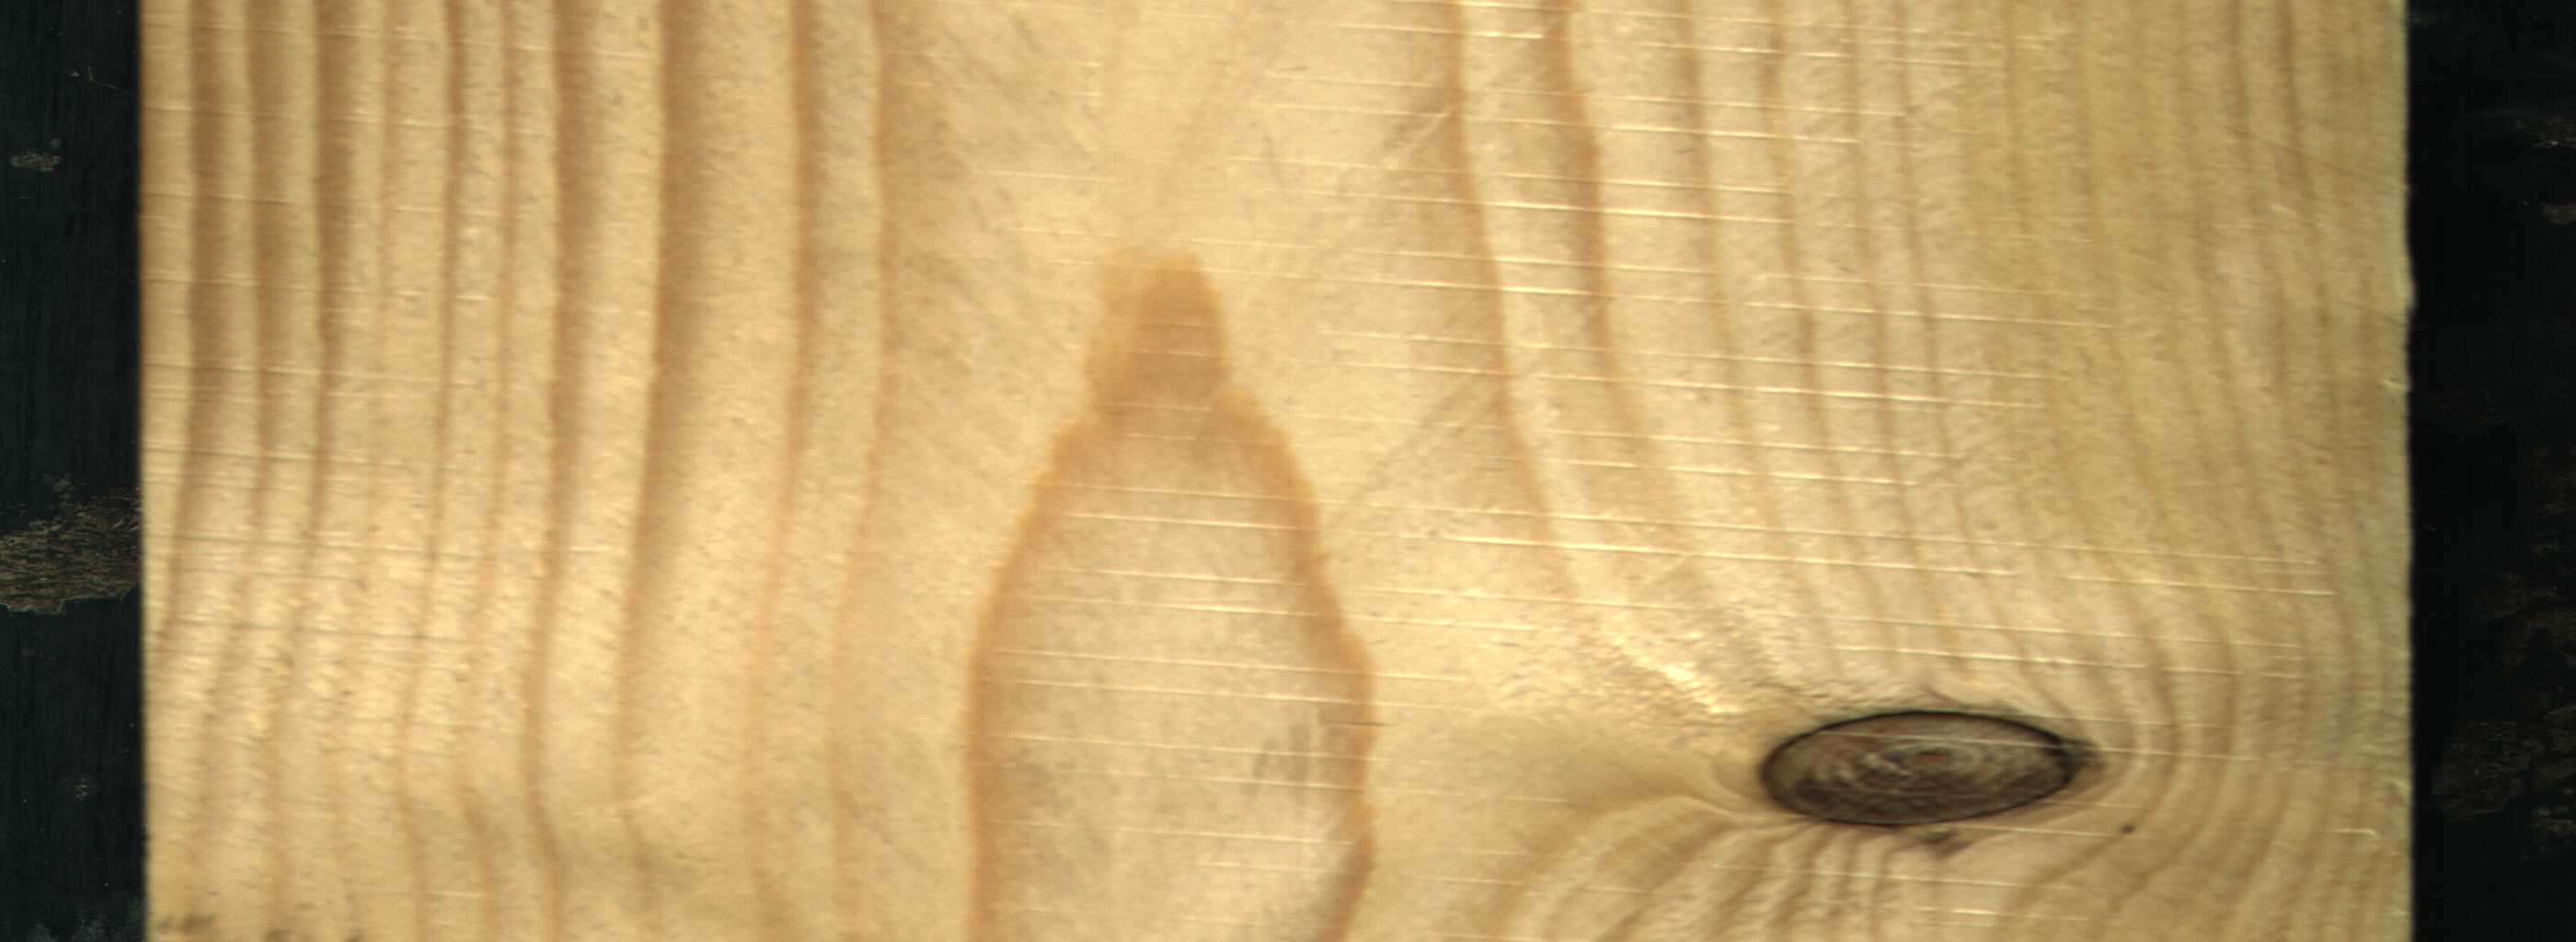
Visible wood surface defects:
Dead_Knot